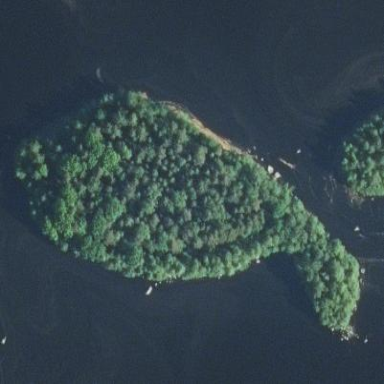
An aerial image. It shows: Islet.